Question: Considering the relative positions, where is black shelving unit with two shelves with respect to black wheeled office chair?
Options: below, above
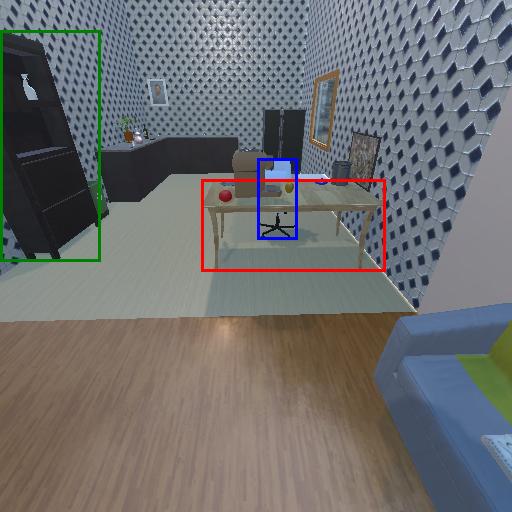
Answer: below